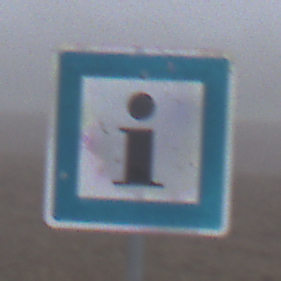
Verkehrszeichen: Informationsstelle
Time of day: MorningAfternoon
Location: Outdoor (RoadRail)
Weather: Overcast
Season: NotSpecified
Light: Natural